Question: Here is what I am trying to achieve:

Here is how I tried:
'''
<LinearLayout
android:layout_width="fill_parent"
android:layout_height="wrap_content"
android:layout_marginTop="@dimen/padd_loading_btn"
android:layout_marginBottom="@dimen/padd_loading_btn" >
<View
android:layout_width="65dp"
android:layout_height="1dp"
android:layout_gravity="center_vertical"
android:background="@android:color/darker_gray" />
<TextView
android:id="@+id/orLoginWithEmail"
android:layout_width="wrap_content"
android:layout_height="wrap_content"
android:layout_marginLeft="5dp"
android:layout_marginRight="5dp"
android:layout_weight="1"
android:gravity="center_vertical"
android:text="@string/orlogin_withEmail"
android:textSize="12sp" />
<View
android:layout_width="65dp"
android:layout_height="1dp"
android:layout_gravity="center_vertical"
android:background="@android:color/darker_gray" />
</LinearLayout>
'''
This looks ok for my HD display but for others it looks awful.
How do I make the text wrap as much as it needs, and then the dividers equally align on sides?
p.s. Of course I can set a relative layout and inside to put a divider to fill in width and the textview with a white background above with padding, but i don't think this is the best solution.
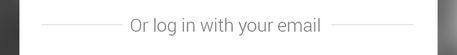
Answer: Try like this
'''
<LinearLayout xmlns:android="http://schemas.android.com/apk/res/android"
android:layout_width="match_parent"
android:layout_height="wrap_content"
android:layout_marginTop="@dimen/padd_loading_btn"
android:layout_marginBottom="@dimen/padd_loading_btn" >
<View
android:layout_width="0dp"
android:layout_height="1dp"
android:layout_gravity="center_vertical"
android:layout_weight="1"
android:background="@android:color/darker_gray" />
<TextView
android:id="@+id/orLoginWithEmail"
android:layout_width="wrap_content"
android:layout_height="wrap_content"
android:layout_marginLeft="5dp"
android:layout_marginRight="5dp"
android:gravity="center_vertical"
android:text="@string/orlogin_withEmail"
android:textSize="12sp" />
<View
android:layout_width="0dp"
android:layout_height="1dp"
android:layout_weight="1"
android:layout_gravity="center_vertical"
android:background="@android:color/darker_gray" />
</LinearLayout>
'''